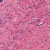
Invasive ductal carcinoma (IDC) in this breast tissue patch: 0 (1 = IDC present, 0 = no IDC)